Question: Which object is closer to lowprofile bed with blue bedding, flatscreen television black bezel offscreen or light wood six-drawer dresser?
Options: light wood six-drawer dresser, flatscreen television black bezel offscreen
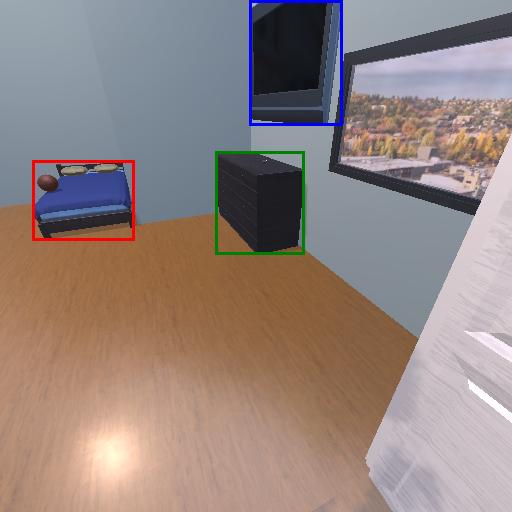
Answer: light wood six-drawer dresser